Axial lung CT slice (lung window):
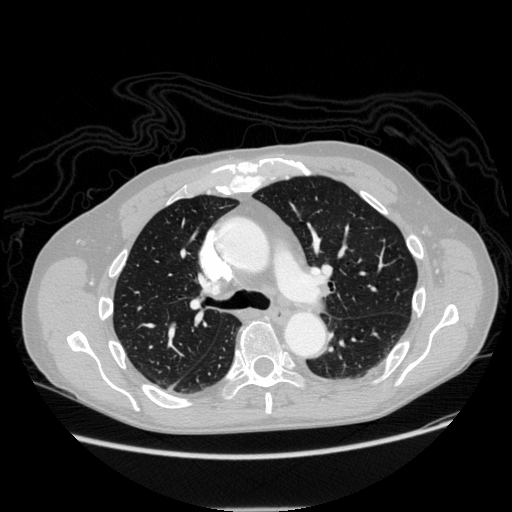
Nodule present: no